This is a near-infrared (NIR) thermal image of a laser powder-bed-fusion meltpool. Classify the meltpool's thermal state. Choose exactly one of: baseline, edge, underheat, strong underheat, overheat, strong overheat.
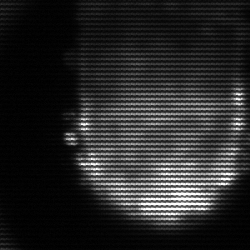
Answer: baseline